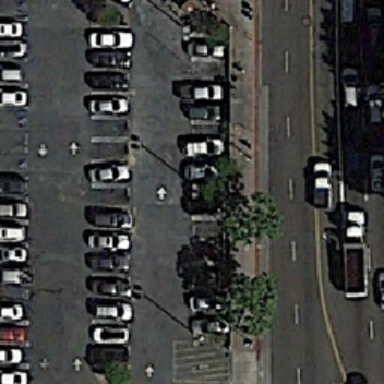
Parking cars are properly arranged .